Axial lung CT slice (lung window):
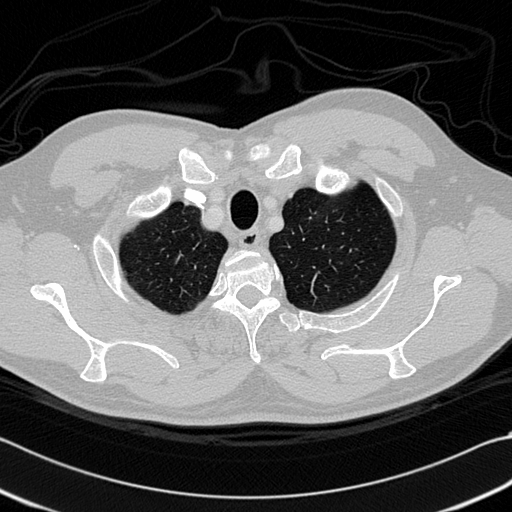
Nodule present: no